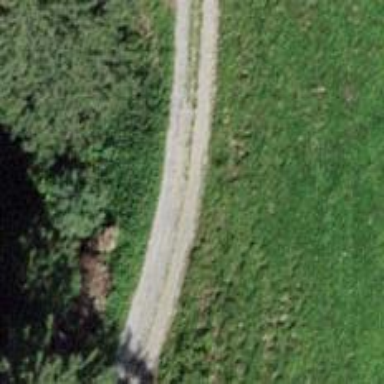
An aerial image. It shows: Unpaved track with grade 3 track type.